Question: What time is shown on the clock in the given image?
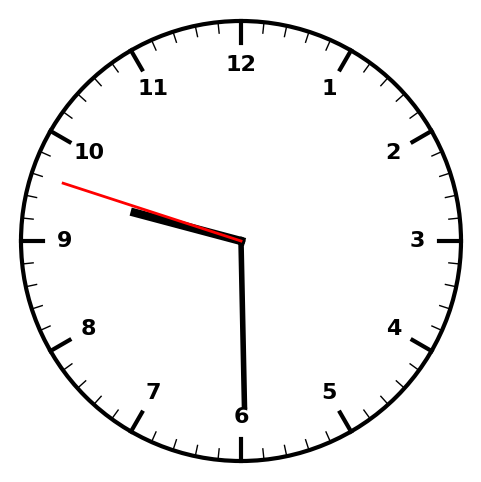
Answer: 09:29:48